Question: I got this message in my terminal. I have setup ShareKit before for empty project and it was installed without any issues.

'''
[!] From now on use 'Quiz.xcworkspace'.
[!] The target 'Quiz [Debug]' overrides the 'HEADER_SEARCH_PATHS' build setting defined in 'Pods/Pods.xcconfig'.
- Use the '$(inherited)' flag, or
- Remove the build settings from the target.
[!] The target 'Quiz [Debug - Release]' overrides the 'HEADER_SEARCH_PATHS' build setting defined in 'Pods/Pods.xcconfig'.
- Use the '$(inherited)' flag, or
- Remove the build settings from the target.
Alexanders-Mac-Pro:Quiz alexander$
'''
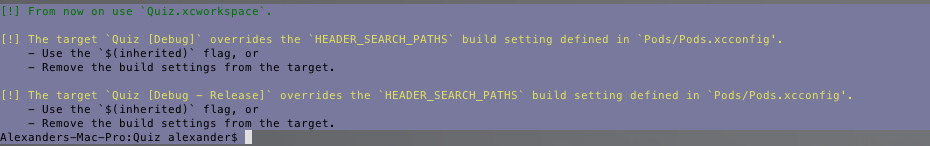
Answer: You have somehow previously set different values for header_search_paths and that value needs to be changed to $(inherited) to inherit the Cocoapods header search paths settings.
See the Cocoapods FAQ
<URL>